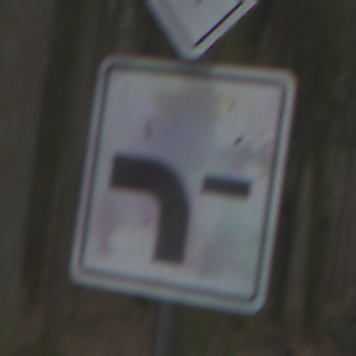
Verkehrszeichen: VerlaufVorfahrtsstrasse6
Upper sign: Vorfahrtsstrasse
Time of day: Midday
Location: Outdoor (Nature)
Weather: Overcast
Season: NotSpecified
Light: Natural